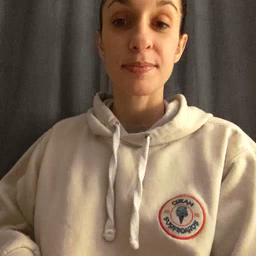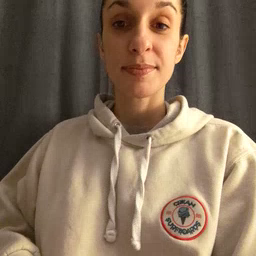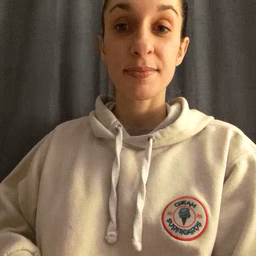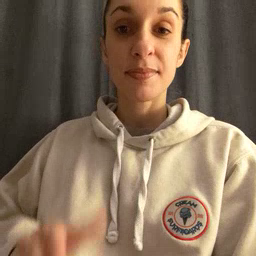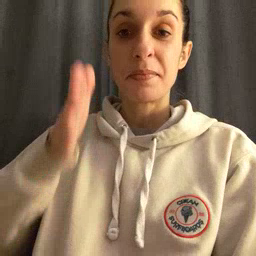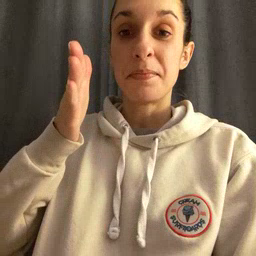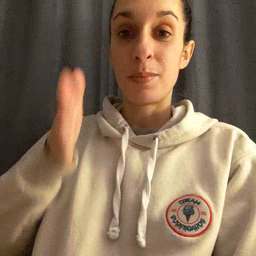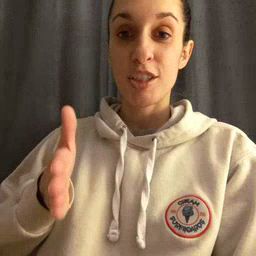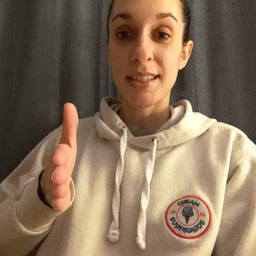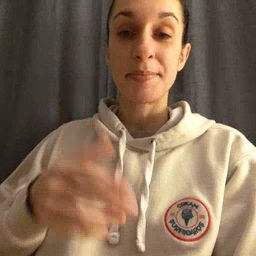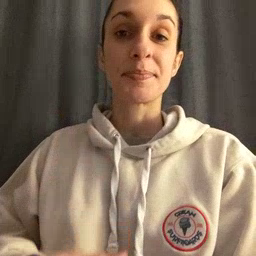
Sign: person